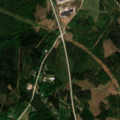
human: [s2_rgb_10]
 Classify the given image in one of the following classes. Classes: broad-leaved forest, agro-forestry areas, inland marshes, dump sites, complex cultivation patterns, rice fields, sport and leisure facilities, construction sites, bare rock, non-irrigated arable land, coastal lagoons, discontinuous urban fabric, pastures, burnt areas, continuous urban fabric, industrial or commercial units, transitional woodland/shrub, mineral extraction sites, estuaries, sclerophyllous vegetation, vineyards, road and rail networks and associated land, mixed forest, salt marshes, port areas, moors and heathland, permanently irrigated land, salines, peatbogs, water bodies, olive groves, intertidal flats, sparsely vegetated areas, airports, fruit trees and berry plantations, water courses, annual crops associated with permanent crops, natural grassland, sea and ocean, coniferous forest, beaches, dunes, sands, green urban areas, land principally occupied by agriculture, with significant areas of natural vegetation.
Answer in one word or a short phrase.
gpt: coniferous forest, mixed forest, transitional woodland/shrub